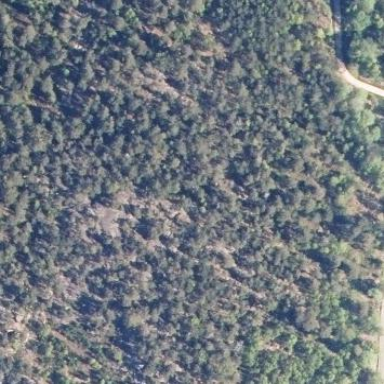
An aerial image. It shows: Landscape dominated by bare rock.